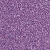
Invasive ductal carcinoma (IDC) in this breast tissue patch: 1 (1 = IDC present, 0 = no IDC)